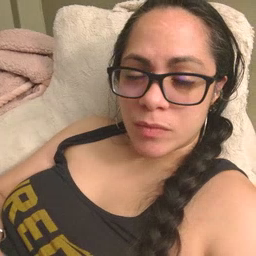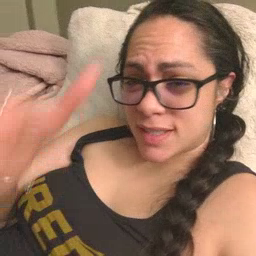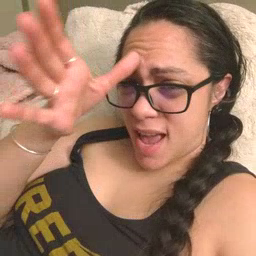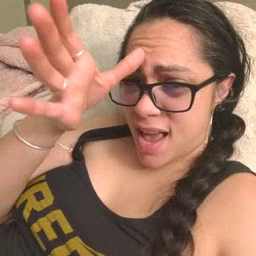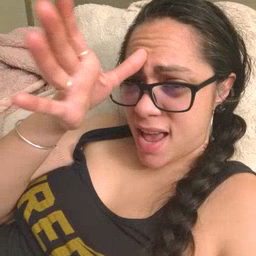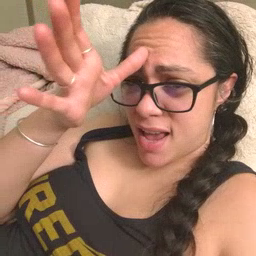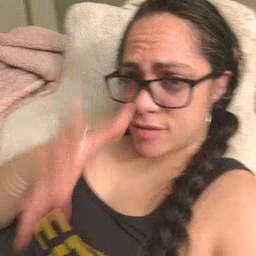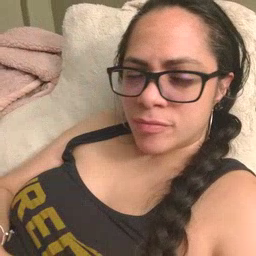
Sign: dad